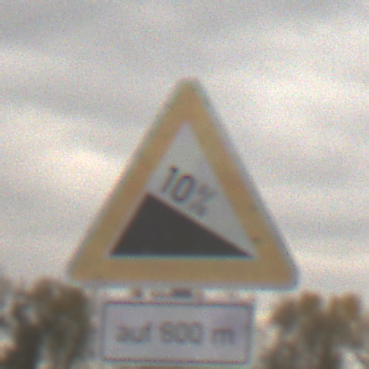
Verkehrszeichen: Gefaelle10
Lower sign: LaengeEinerStrecke5
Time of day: MorningAfternoon
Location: Outdoor (Nature)
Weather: Overcast
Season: NotSpecified
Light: Natural